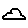
Label: cloud